Question: I have a development server and a production server. All developers push updates to the development server and the development server pushes updates to the production server.
Is there a Post-Receive hook for doing this? Assume that the development server and production server names are 'dev1' and 'prod1'.
If possible, is there a post-receive hook that checks for the tag 'stable' before pushing to prod1?
Edit:

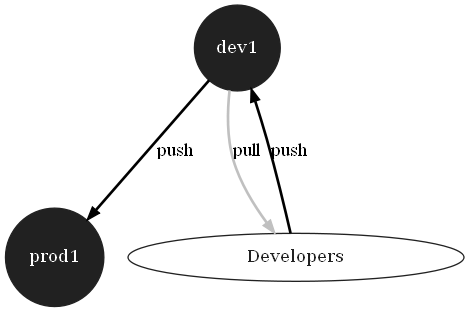
Answer: Look at my answer here:
<URL>